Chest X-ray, AP view. Patient: 54 years old, sex M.
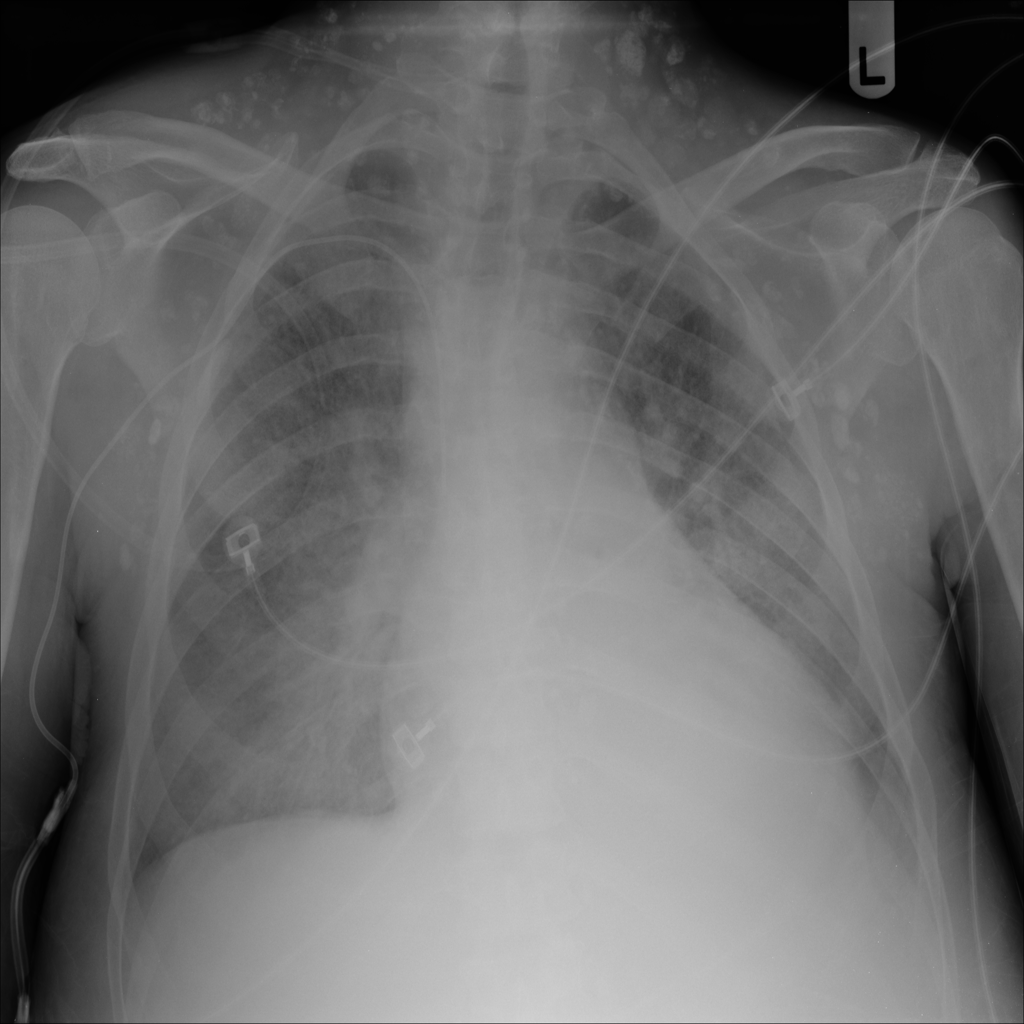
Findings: Effusion, Nodule